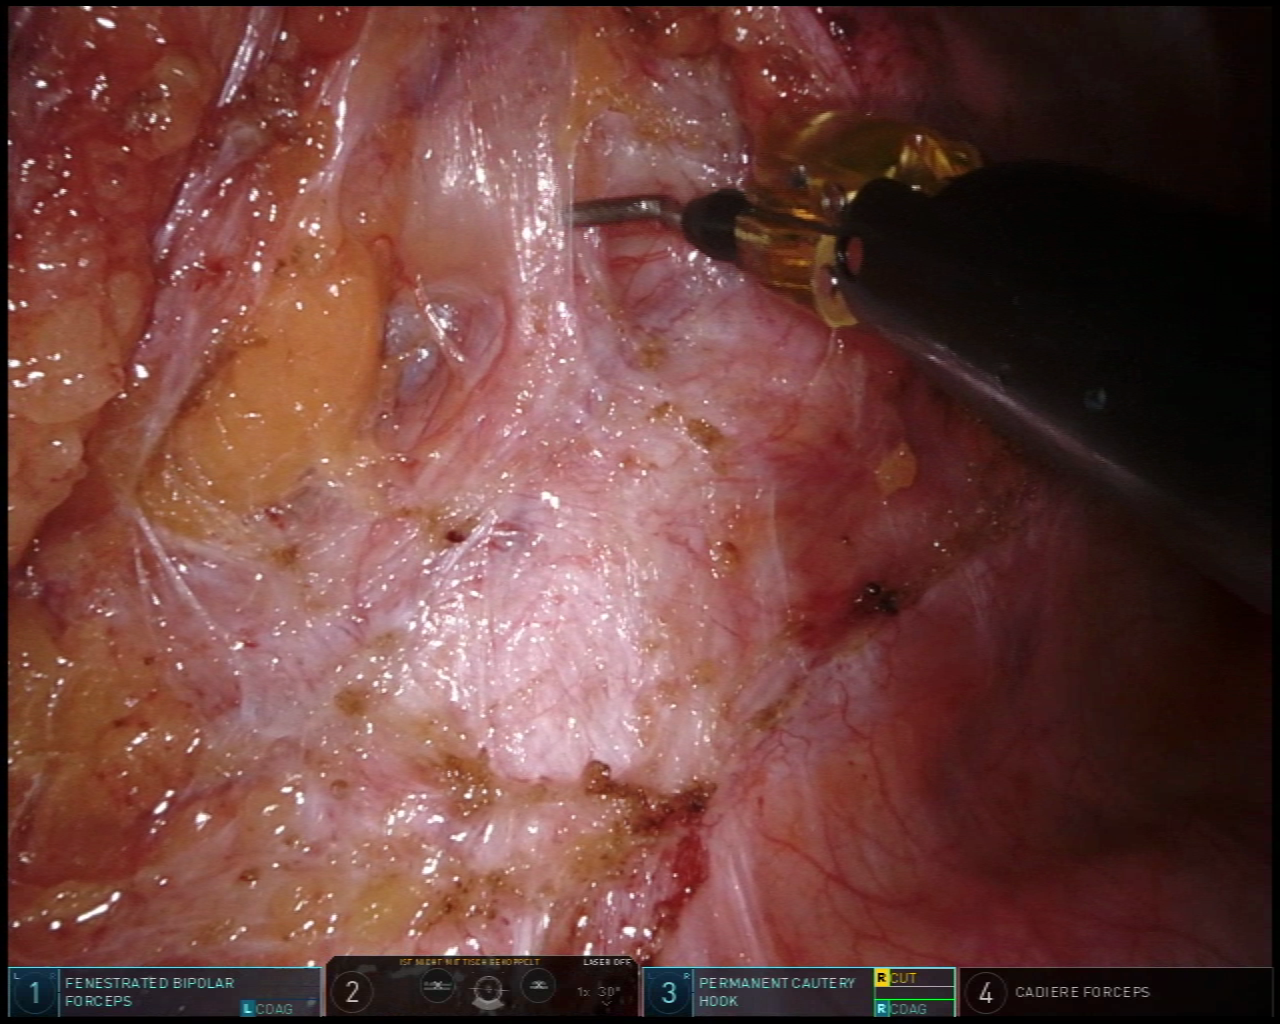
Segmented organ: ureter
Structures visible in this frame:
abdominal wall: no
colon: no
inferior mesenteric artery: no
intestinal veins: no
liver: no
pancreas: no
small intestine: no
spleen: no
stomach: no
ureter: yes
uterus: no
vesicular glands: no